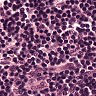
Metastatic tissue present: no